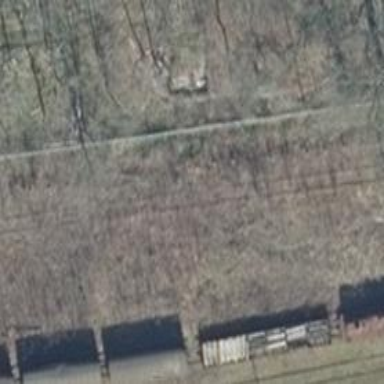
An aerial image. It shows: Railway yard.